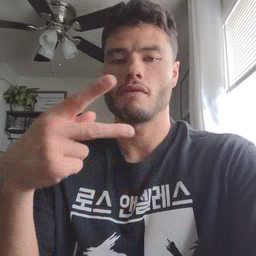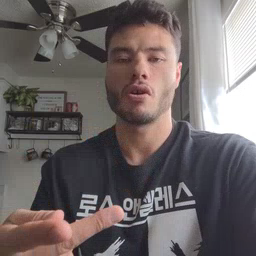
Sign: fall